Question: What is the maximum amount of money that can be robbed from the houses? The neighbour houses cannot be robbed at the same time.
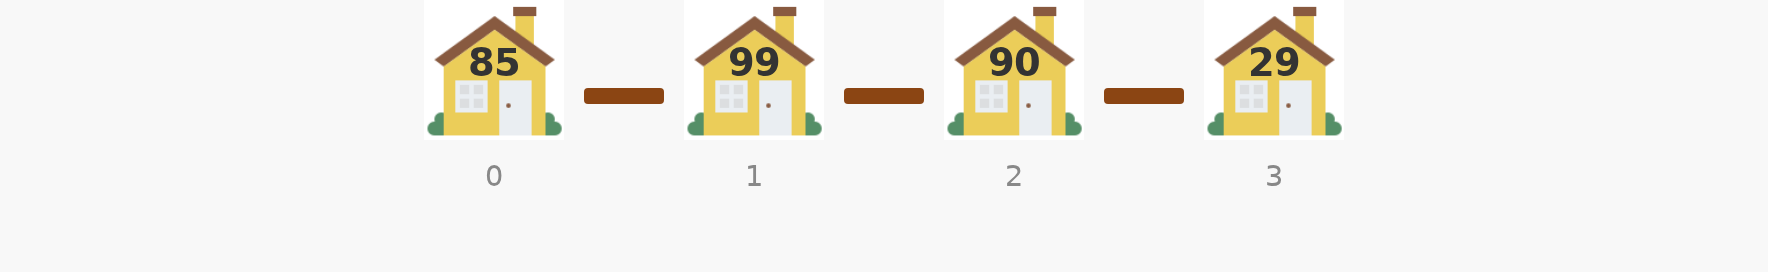
Answer: 175